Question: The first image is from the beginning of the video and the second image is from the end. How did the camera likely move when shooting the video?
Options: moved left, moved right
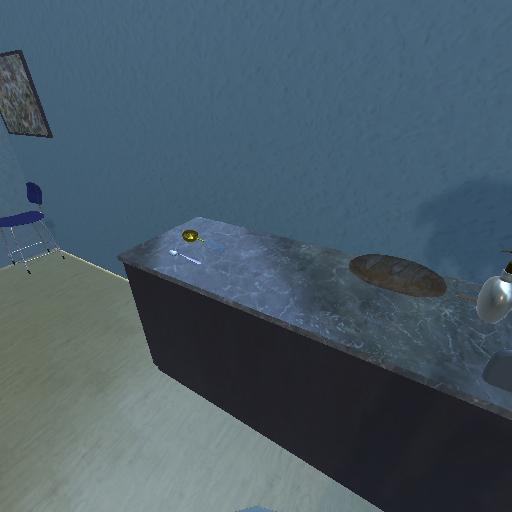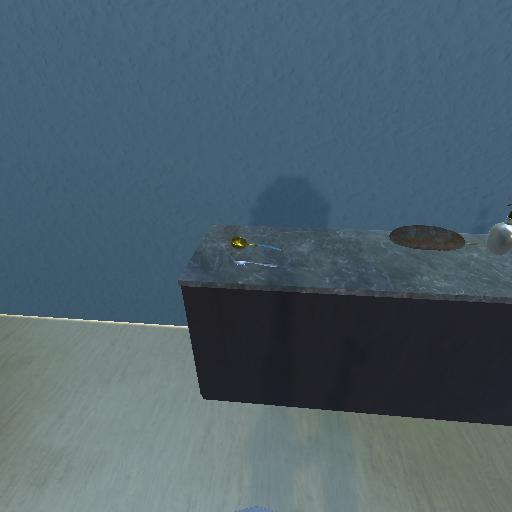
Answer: moved left